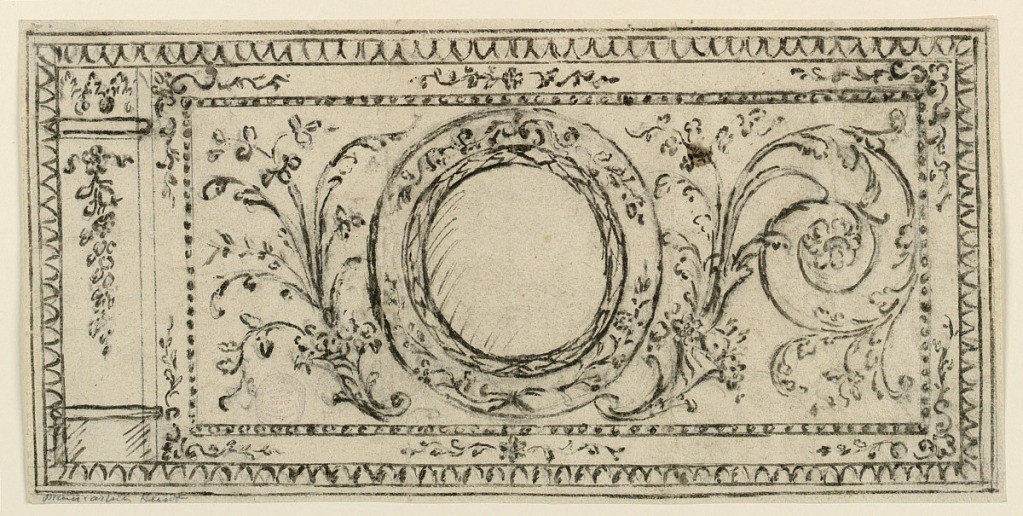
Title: Project for a frontal with alternative suggestions
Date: ca. 1820
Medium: Black crayon with brush on paper
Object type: Drawing
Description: Horizontal composition of a frontal. An ovoidal medallion is in the center. Small cornucopias with flowers and an acanthus are on the right with sprays on the left.